Question: I have the following code
'''
<div id="content">
<div id="sidebar"></div>
<div id="main"></div>
</div>
'''
and the css
'''
#main{
width: 840px;
margin: 0 auto;
}
#sidebar{
float: left;
width: ?; -> need to fill dhe auto space
}
'''
the problem is how i can make #sidebar div to fill the space left from the main div?
This image shows what i want

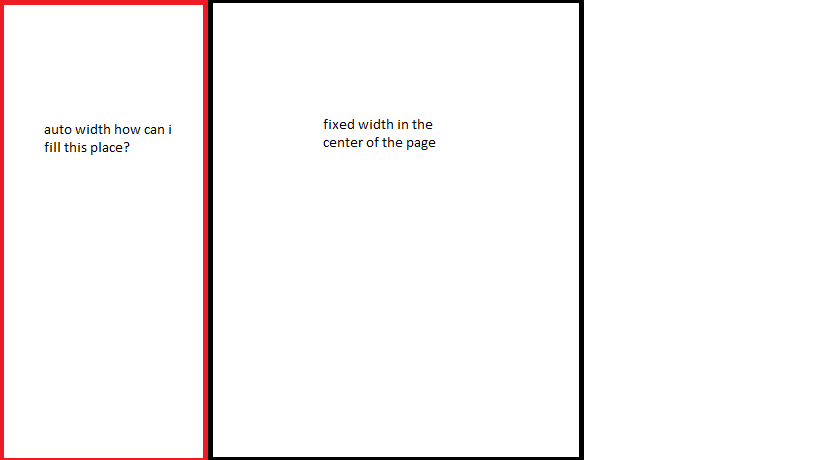
Answer: you can use
'''
#sidebar{
float: left;
width: calc(100% - 840px);
}
'''